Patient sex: F
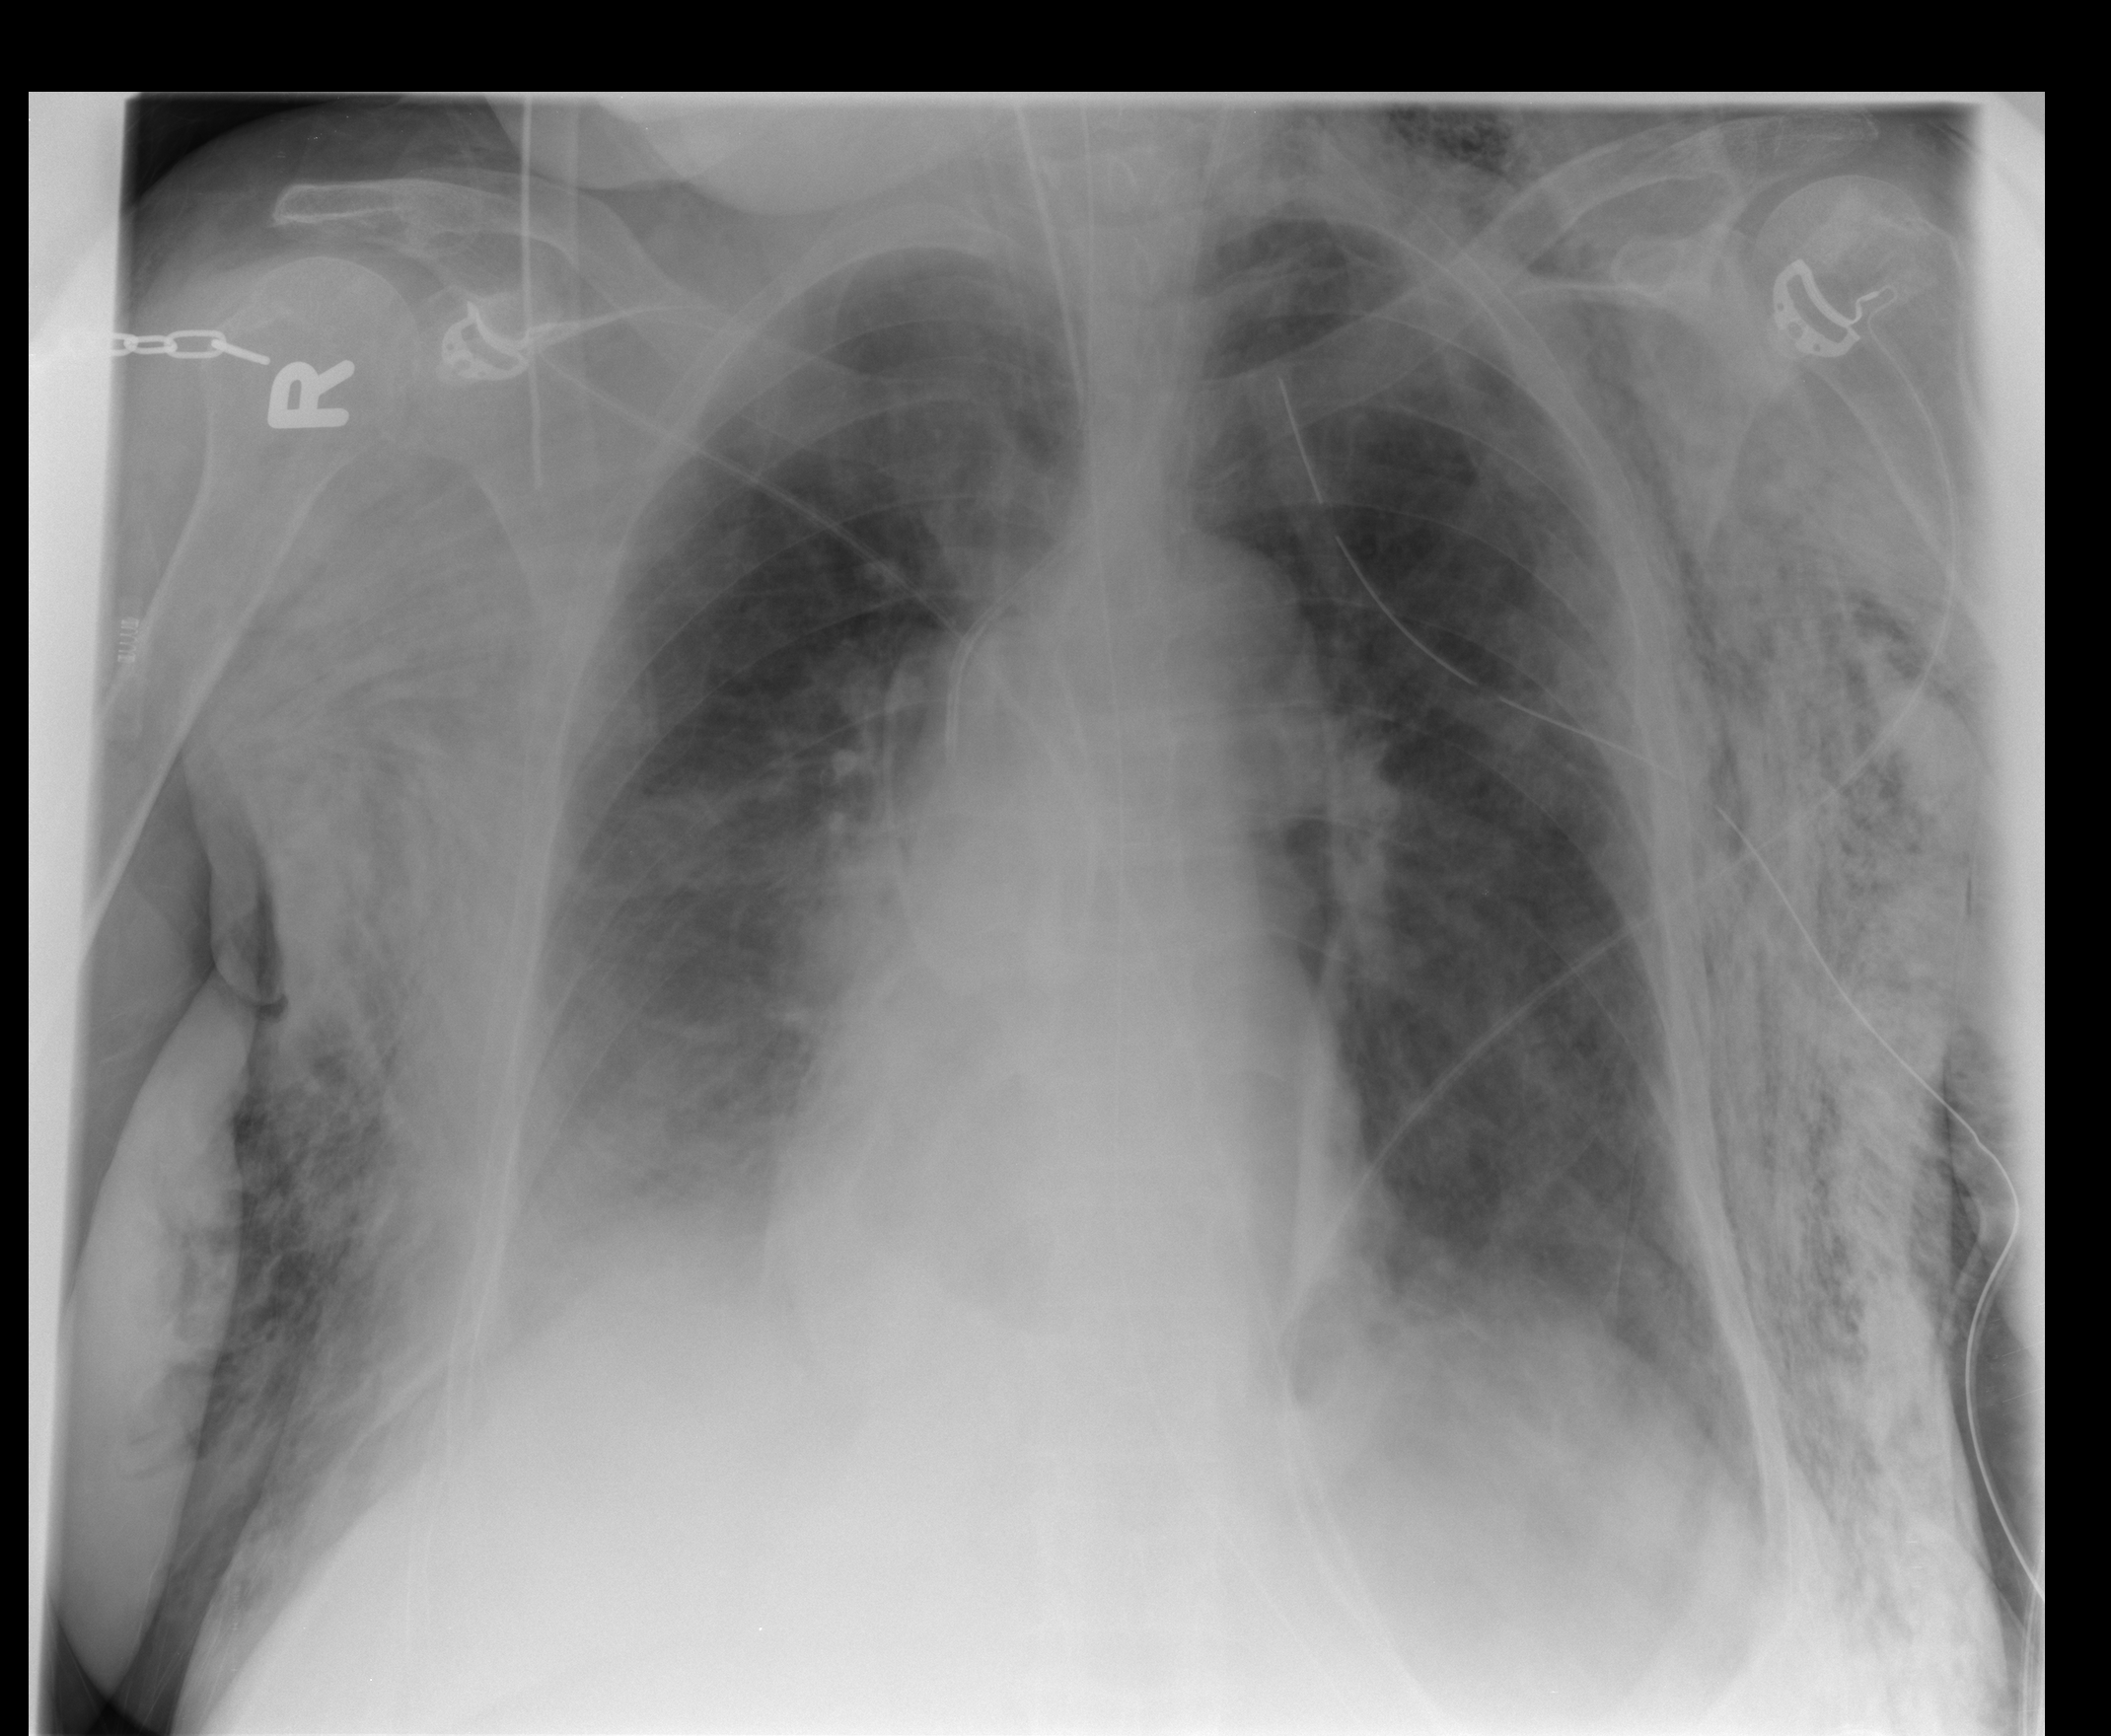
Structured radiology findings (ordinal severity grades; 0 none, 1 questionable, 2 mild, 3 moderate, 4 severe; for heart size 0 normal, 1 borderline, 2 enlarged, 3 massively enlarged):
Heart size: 0
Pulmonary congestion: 2
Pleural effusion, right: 0
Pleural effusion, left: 0
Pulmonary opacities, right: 0
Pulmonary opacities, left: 0
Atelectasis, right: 0
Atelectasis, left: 0